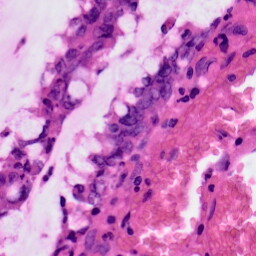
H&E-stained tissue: Colon